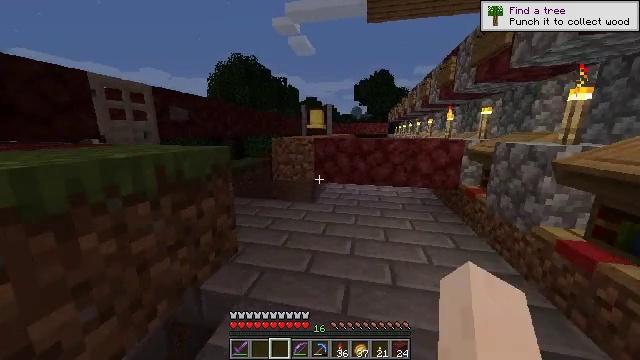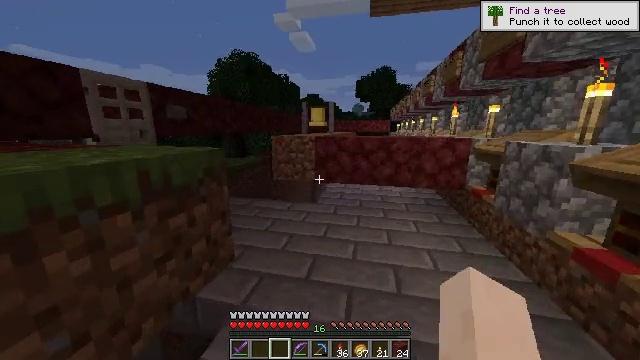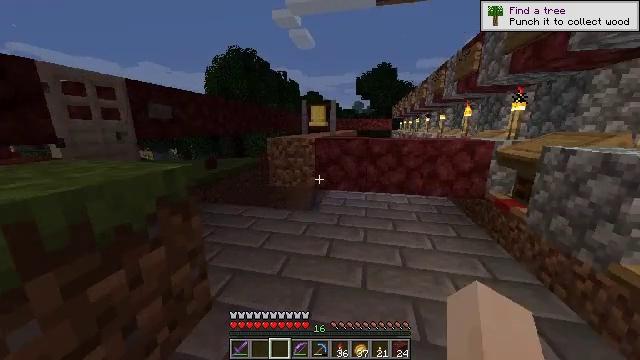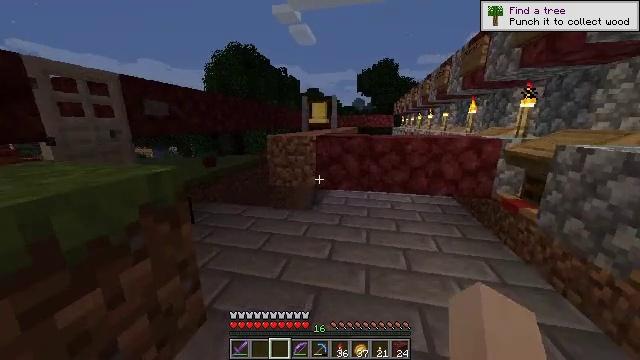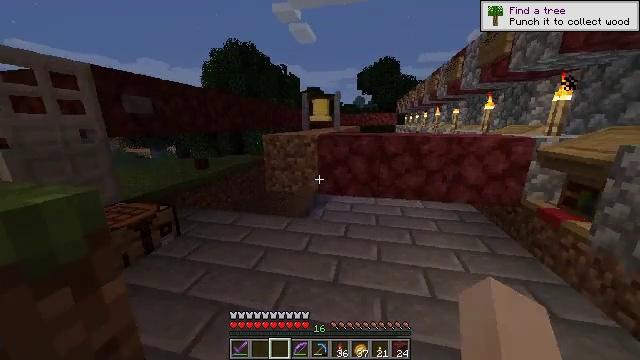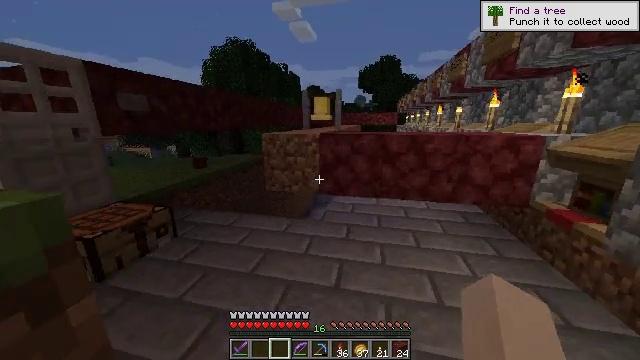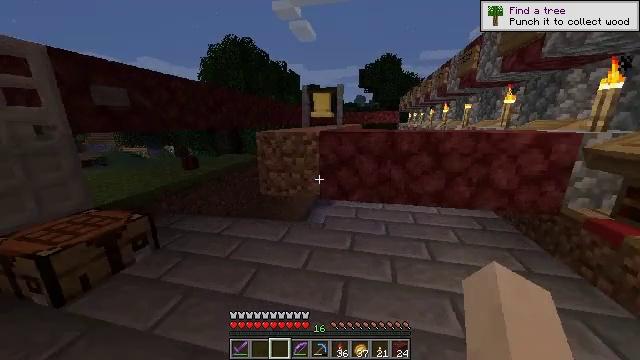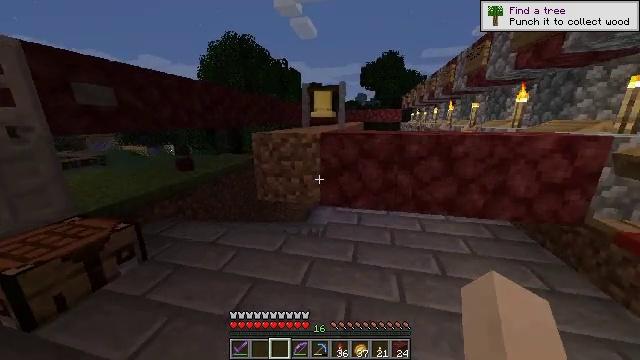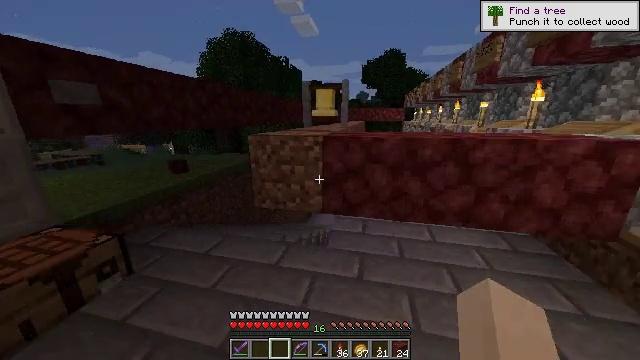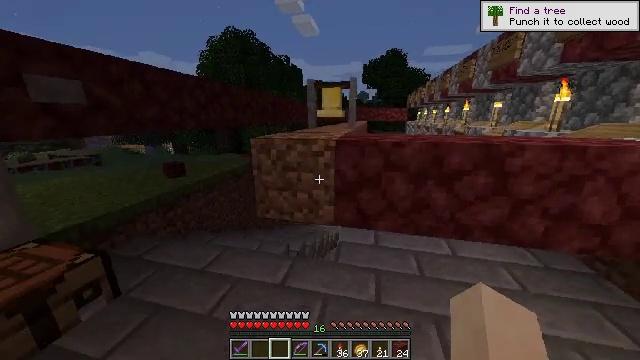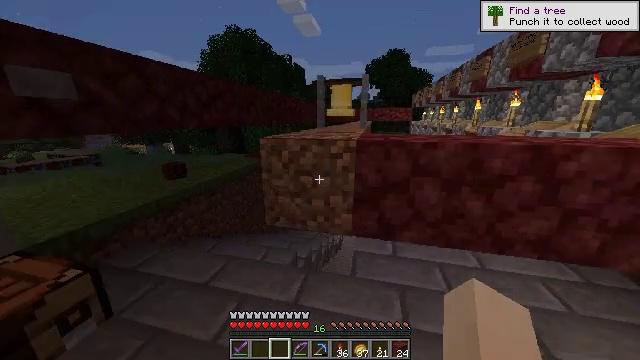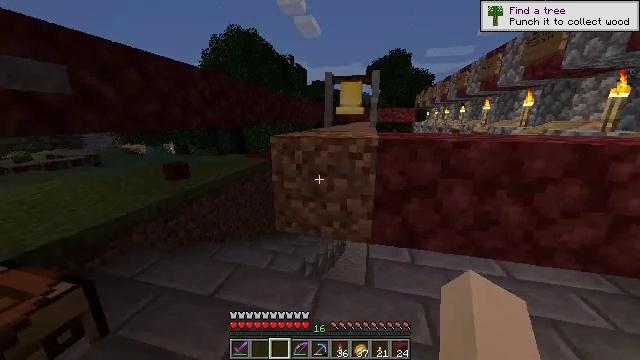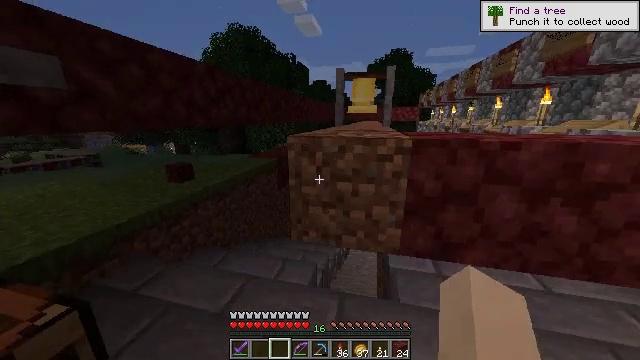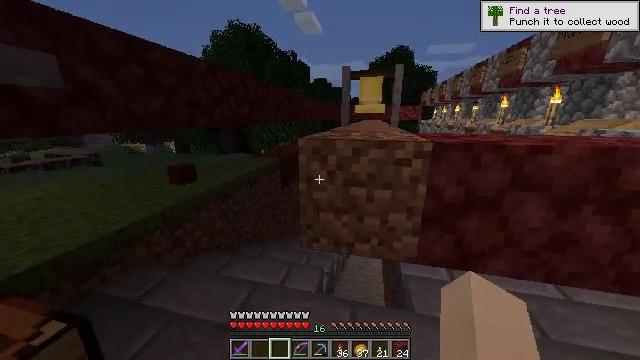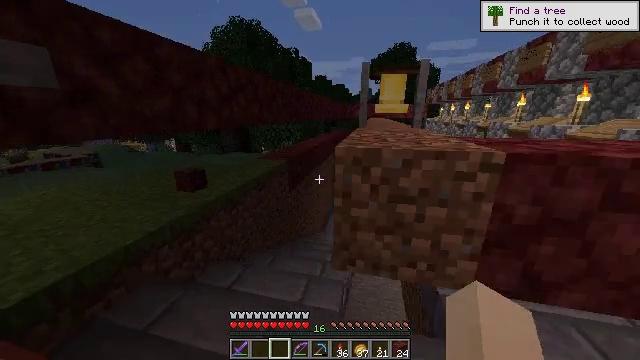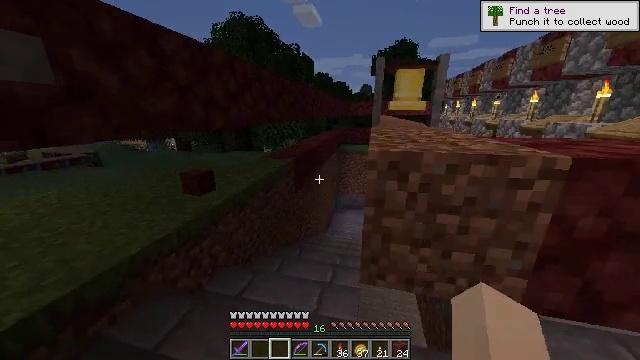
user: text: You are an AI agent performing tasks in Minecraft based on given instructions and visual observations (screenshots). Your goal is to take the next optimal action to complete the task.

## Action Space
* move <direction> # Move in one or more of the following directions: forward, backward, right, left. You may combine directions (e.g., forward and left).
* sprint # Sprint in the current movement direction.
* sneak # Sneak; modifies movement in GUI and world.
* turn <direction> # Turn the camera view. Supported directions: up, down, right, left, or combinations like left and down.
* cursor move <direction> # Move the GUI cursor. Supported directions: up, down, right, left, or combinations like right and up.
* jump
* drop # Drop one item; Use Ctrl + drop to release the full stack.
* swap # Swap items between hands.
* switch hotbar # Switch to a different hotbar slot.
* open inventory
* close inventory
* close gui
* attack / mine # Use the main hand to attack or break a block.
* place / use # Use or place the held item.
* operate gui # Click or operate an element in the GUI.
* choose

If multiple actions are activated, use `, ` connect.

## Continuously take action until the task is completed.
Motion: motion action
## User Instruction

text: Attack the oak wall sign to remove it.
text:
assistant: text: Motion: move forward
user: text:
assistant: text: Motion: move forward
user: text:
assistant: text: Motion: move forward
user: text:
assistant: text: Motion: move forward
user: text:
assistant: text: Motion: move forward
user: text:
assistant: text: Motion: move forward
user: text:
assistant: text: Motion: move forward
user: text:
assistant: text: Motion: move forward and move left
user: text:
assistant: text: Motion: move forward and move left
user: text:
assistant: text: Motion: move forward and move left
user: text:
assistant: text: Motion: move forward and move left
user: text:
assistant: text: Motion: move forward and move left
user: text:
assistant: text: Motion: move forward and move left
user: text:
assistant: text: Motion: move forward and move left
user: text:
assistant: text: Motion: move forward and move left
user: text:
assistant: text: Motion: move forward and move left
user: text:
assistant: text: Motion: move forward and move left
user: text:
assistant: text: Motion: move forward and move left
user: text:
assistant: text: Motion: move forward and move left, turn right and down
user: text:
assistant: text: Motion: move forward, turn right and down
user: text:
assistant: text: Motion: move forward, turn right and down
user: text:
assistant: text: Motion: move forward, turn right and down
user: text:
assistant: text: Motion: move forward, turn right and down
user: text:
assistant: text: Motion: move forward, turn right and down
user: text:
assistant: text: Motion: move forward, turn right and down
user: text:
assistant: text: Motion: move forward, turn right and down
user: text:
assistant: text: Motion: move forward, turn right and down
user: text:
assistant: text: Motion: move forward
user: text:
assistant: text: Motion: move forward
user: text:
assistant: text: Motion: move forward, turn right and up